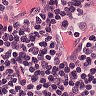
Metastatic tissue present: no